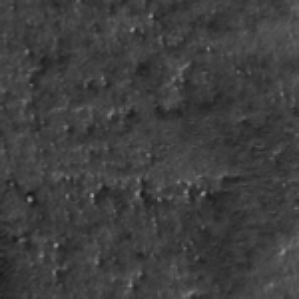
Label: frost